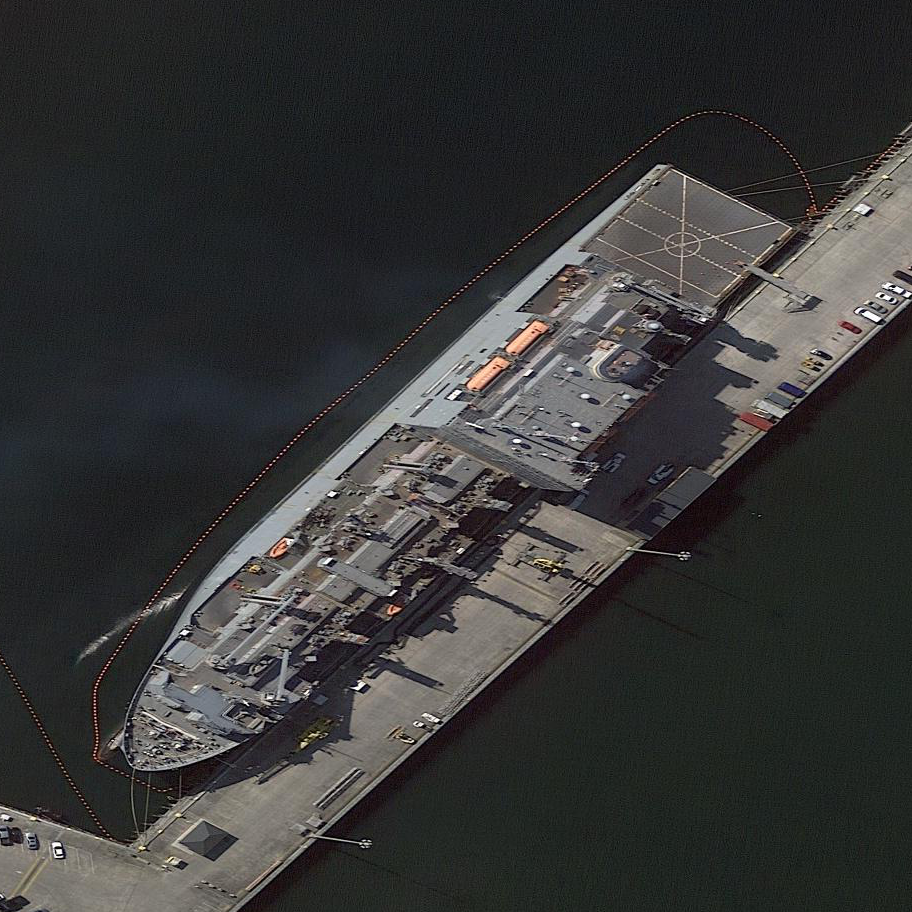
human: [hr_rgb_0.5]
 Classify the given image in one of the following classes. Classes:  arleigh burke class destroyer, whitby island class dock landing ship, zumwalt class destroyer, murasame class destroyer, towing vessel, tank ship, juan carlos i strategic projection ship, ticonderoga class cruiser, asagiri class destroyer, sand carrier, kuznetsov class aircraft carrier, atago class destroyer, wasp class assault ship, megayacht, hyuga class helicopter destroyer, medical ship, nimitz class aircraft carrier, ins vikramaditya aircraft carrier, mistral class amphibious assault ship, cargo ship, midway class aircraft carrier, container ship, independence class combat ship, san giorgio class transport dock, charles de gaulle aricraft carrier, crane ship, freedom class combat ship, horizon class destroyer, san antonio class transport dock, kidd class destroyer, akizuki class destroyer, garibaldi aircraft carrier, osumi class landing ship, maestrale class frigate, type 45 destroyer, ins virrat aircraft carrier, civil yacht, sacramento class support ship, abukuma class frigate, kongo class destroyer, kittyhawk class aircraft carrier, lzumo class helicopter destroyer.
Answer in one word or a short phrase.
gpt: Crane ship